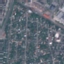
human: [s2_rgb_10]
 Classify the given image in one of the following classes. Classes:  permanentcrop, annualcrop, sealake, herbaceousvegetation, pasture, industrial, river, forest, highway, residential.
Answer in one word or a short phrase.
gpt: Residential